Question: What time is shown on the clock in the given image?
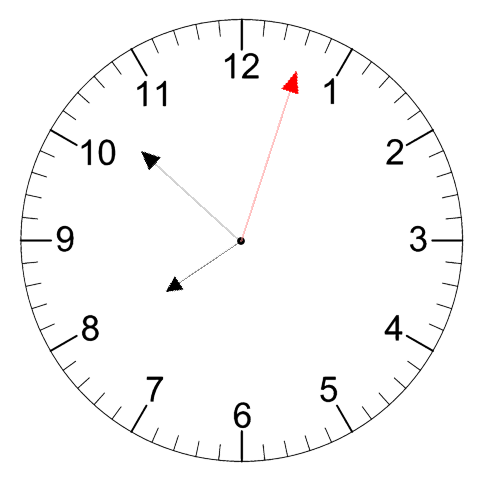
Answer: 07:52:03